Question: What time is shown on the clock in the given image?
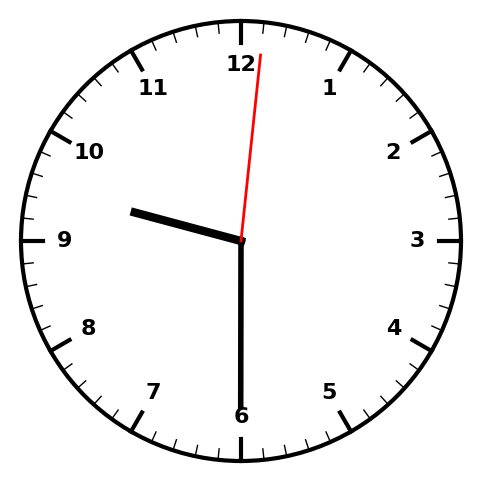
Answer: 09:30:01